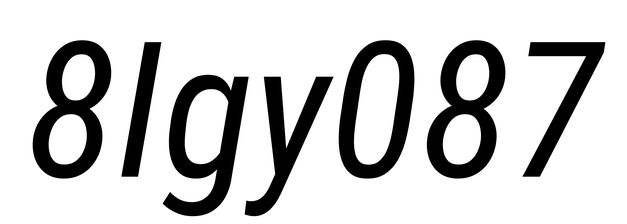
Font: Roboto-Italic_Condensed_Italic